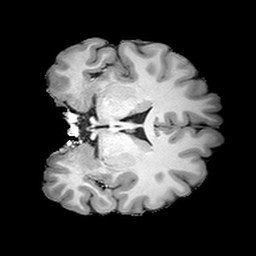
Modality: T1w
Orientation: coronal
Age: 19
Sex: female
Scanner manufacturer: siemens
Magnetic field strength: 3 T
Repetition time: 2 s
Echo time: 0.0024 s